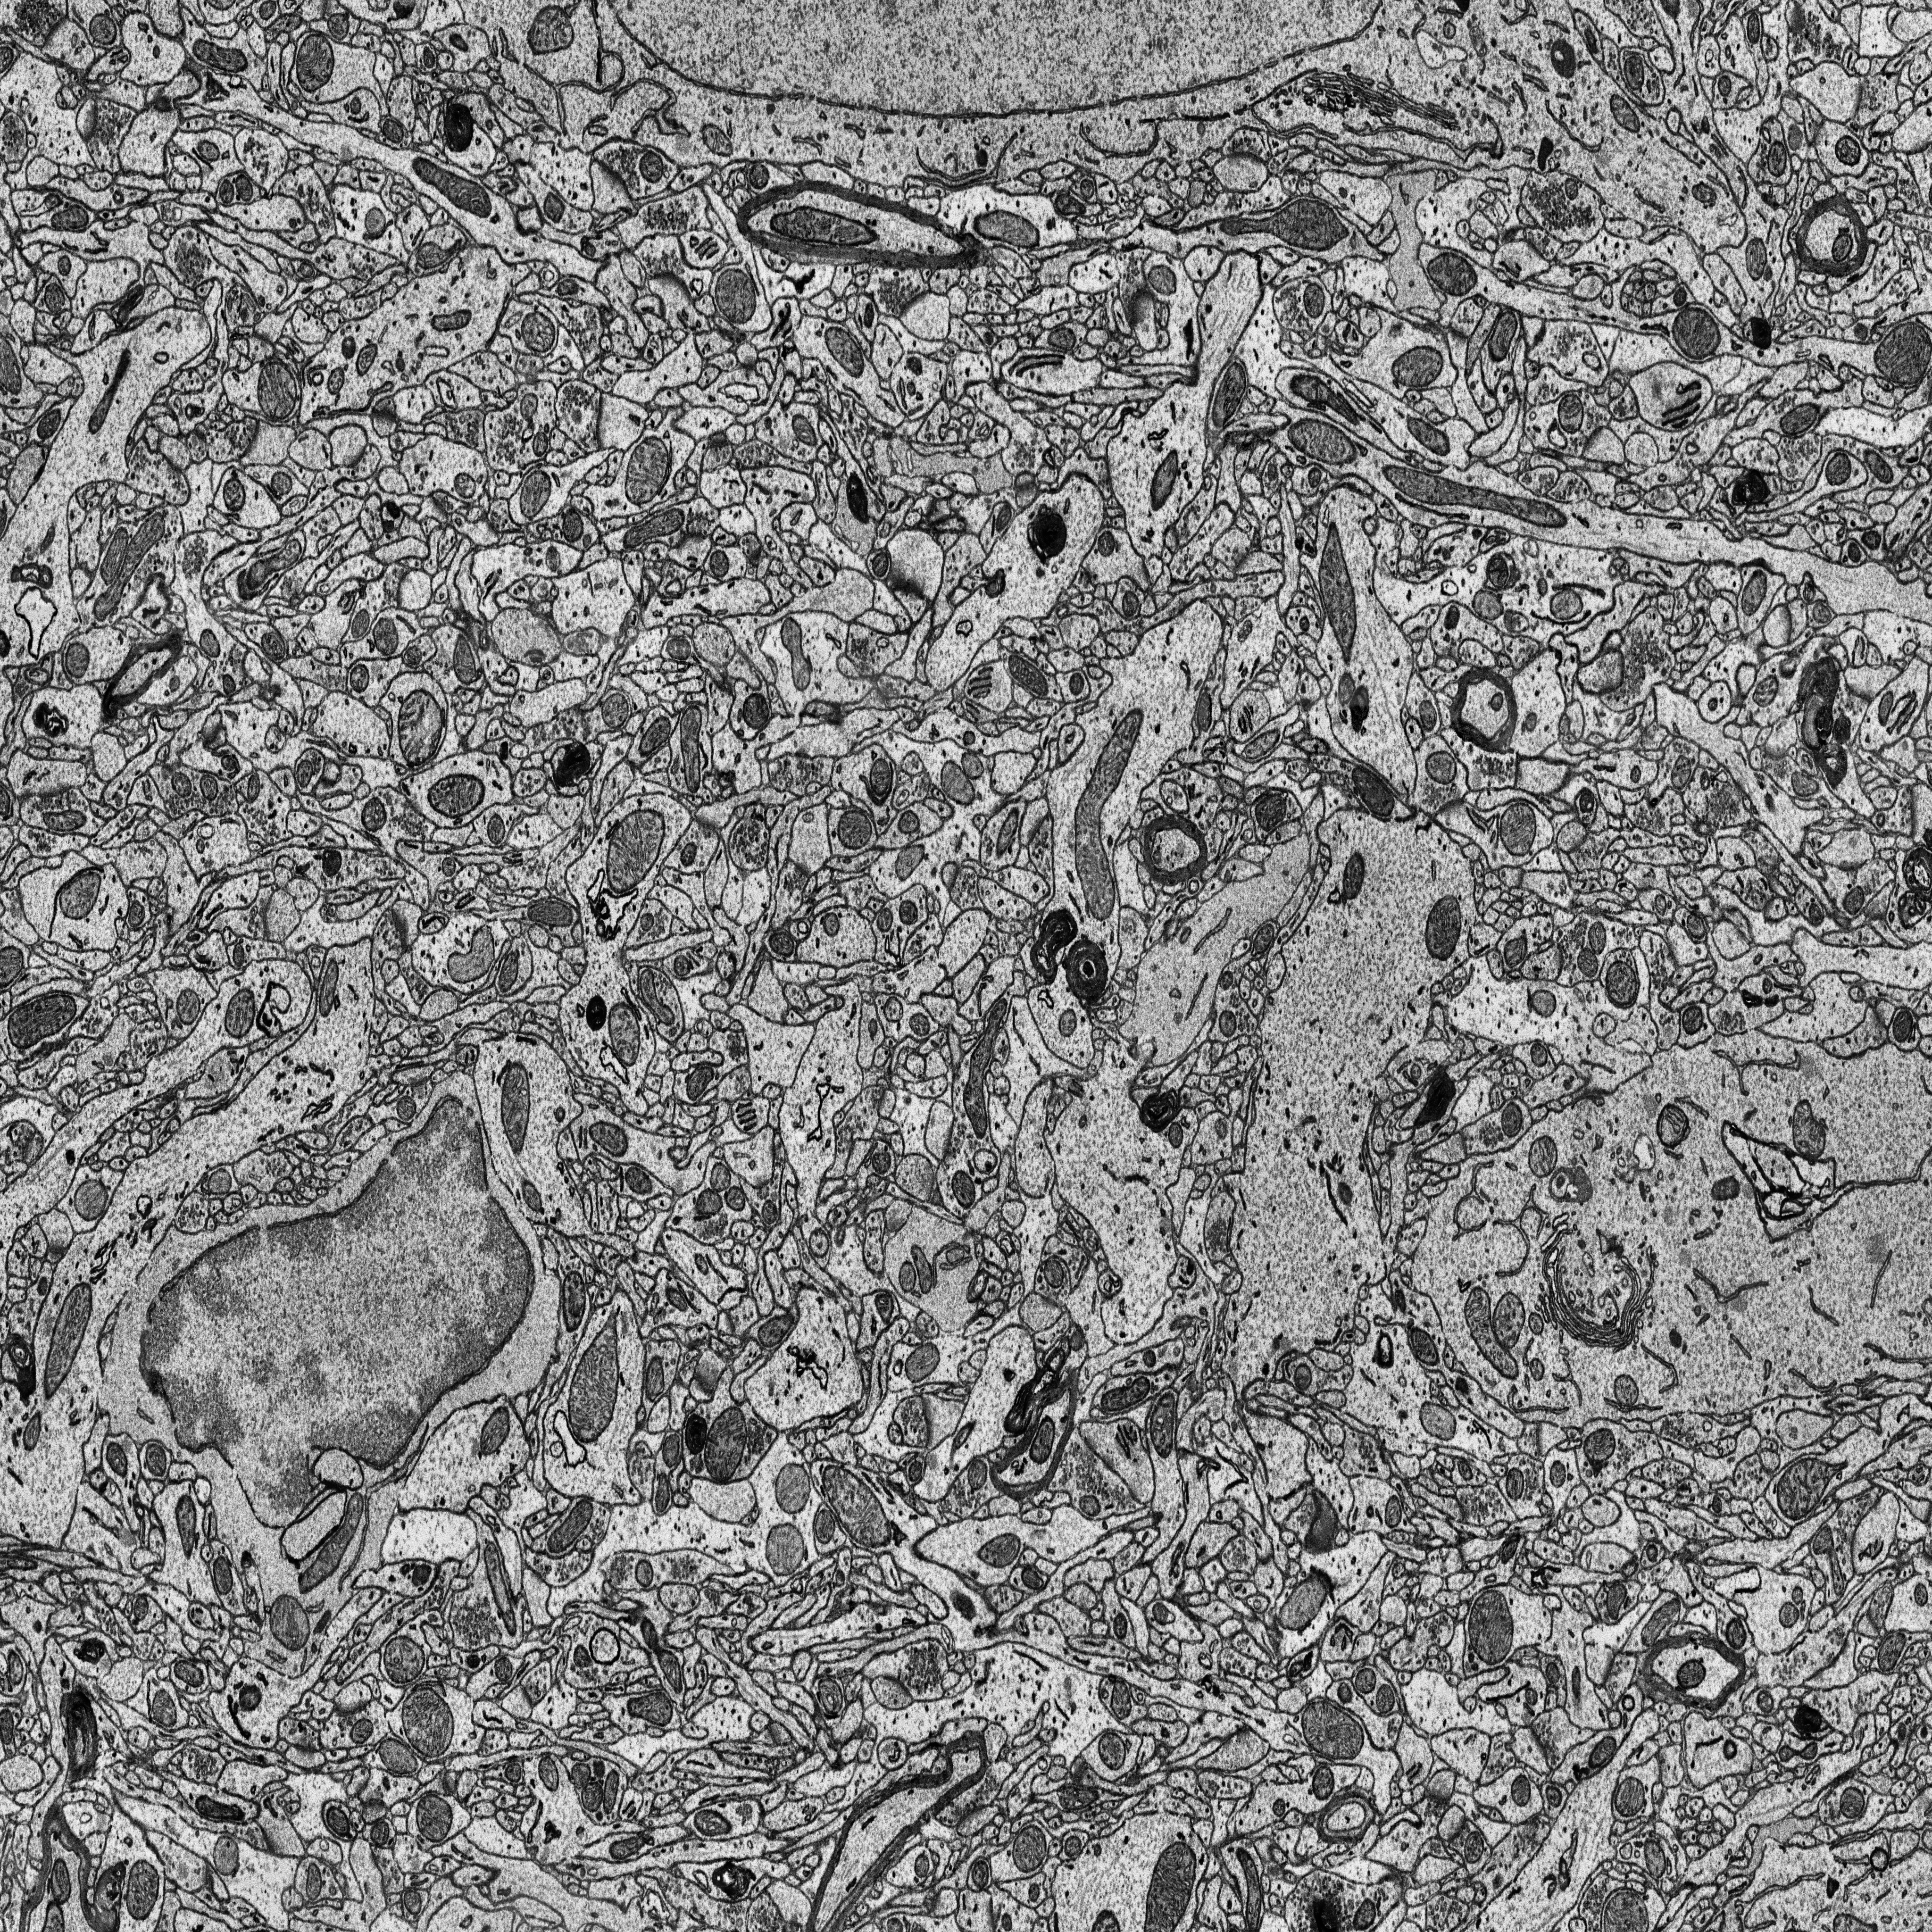
Electron microscopy slice of rat cortex tissue
Slice depth (z): 95
Mitochondria instances in slice: 381